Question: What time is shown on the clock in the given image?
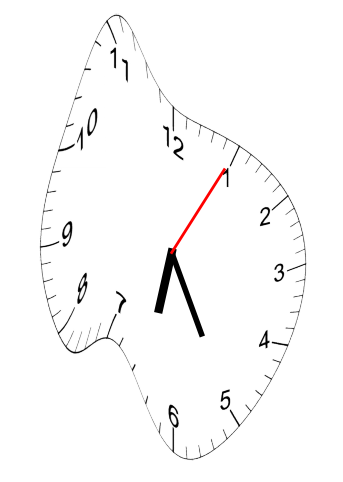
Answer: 06:25:05